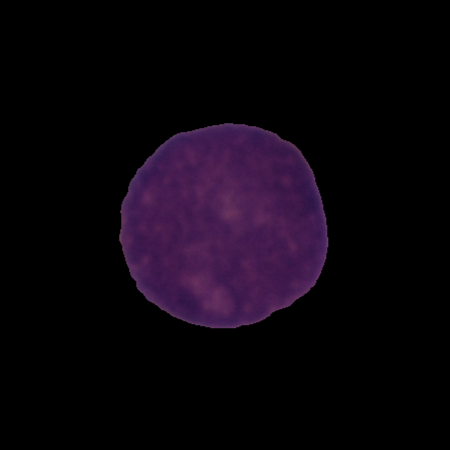
Label: cancer